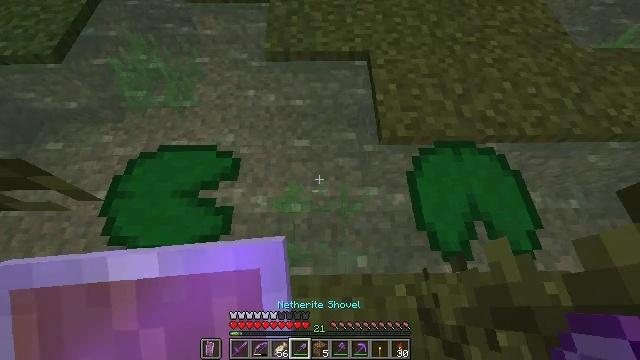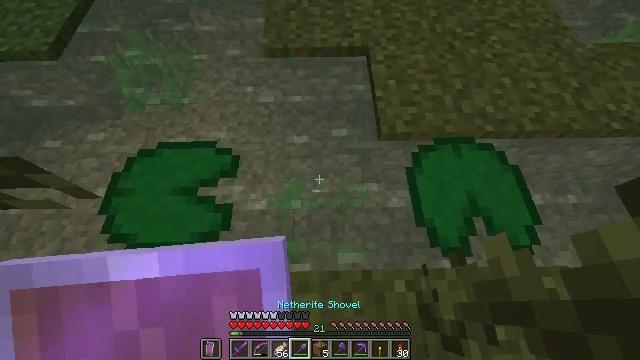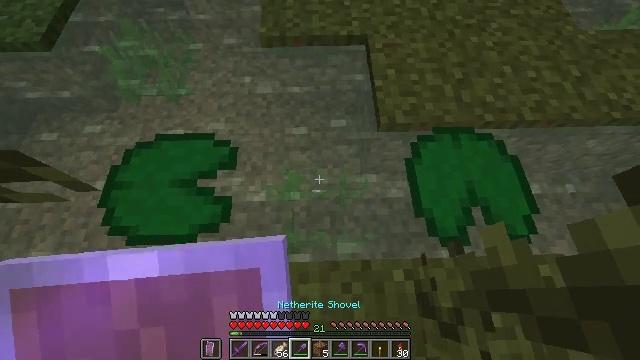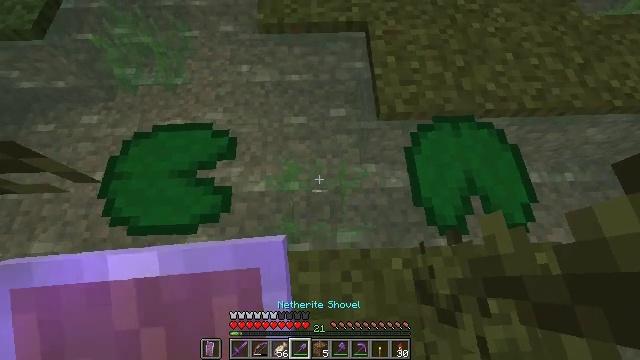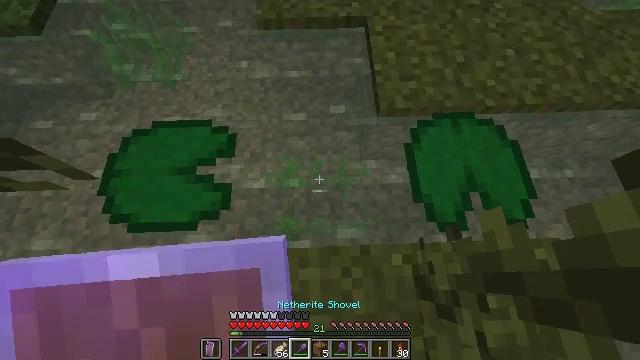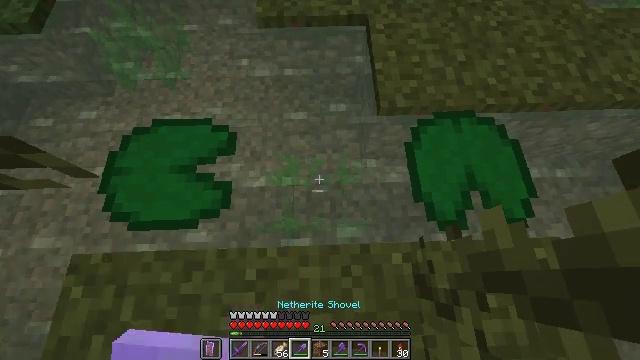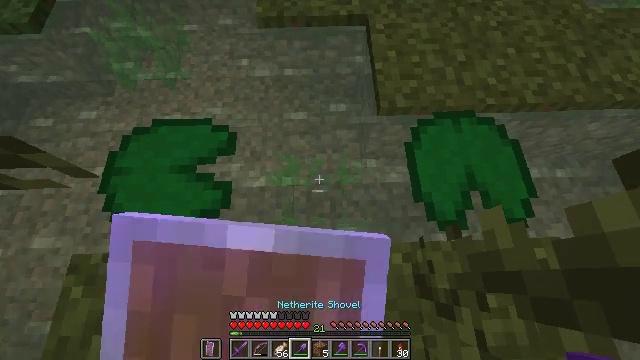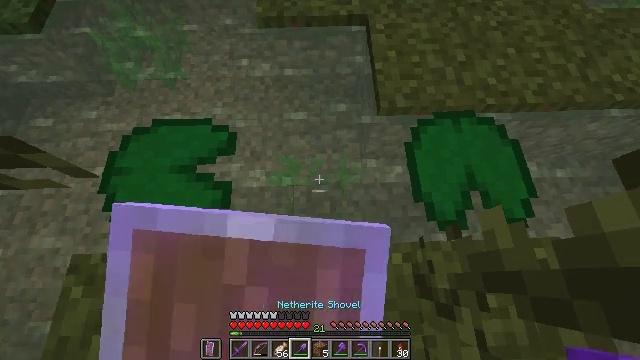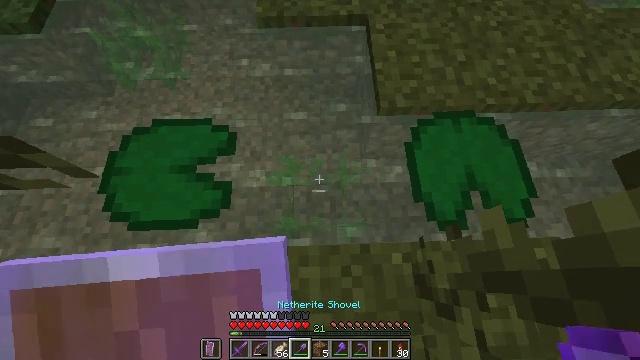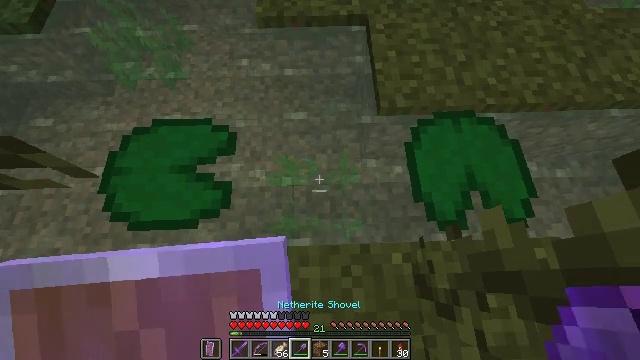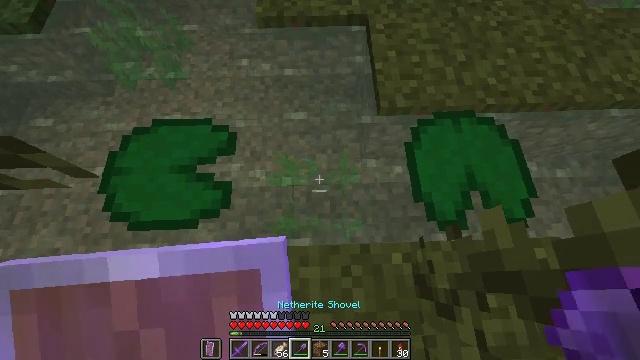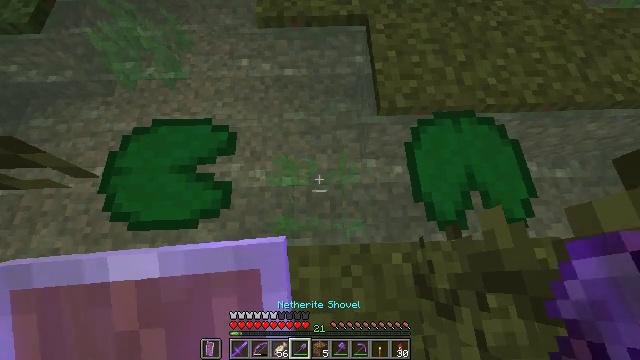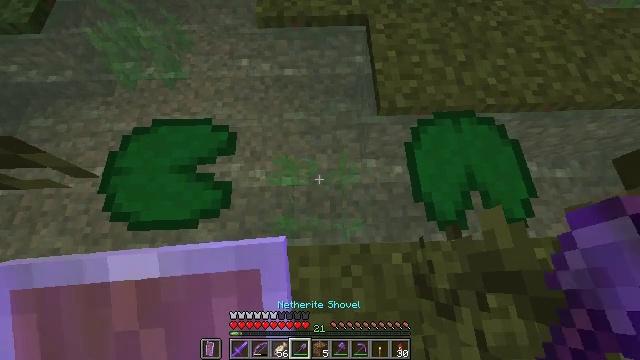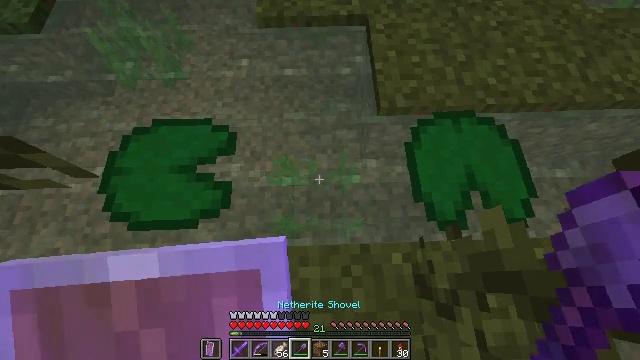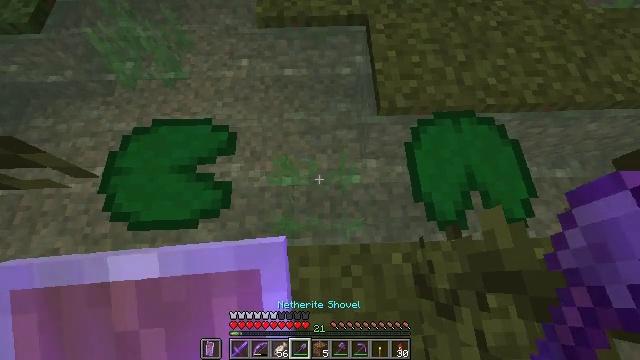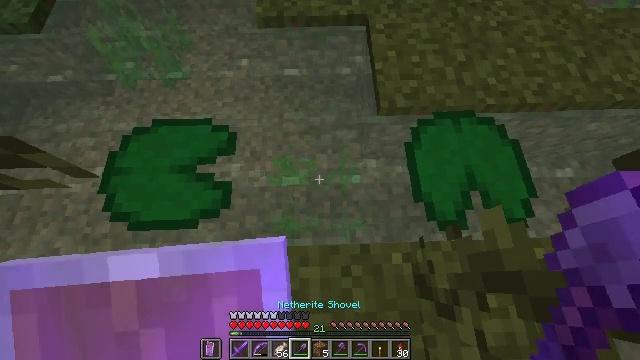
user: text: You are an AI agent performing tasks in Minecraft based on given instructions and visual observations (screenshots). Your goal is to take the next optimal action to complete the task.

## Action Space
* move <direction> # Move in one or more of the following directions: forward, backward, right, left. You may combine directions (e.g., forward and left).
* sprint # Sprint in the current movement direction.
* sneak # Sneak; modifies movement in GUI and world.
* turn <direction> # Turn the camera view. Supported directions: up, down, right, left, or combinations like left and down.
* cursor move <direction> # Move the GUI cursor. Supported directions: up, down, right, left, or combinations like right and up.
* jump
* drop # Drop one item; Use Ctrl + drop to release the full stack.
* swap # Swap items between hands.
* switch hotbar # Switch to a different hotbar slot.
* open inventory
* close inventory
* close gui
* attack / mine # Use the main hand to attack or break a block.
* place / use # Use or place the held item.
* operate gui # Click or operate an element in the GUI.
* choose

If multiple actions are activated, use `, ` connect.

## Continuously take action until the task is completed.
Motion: motion action
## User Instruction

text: Break the seagrass in the ocean.
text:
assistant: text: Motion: no_op
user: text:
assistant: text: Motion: turn down
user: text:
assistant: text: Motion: turn down
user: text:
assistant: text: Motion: no_op
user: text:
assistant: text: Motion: use / place
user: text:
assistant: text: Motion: use / place
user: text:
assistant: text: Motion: use / place
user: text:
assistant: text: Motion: no_op
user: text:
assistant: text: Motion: no_op
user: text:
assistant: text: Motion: no_op
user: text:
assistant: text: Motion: no_op
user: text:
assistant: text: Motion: no_op
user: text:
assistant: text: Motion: no_op
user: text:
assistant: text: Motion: no_op
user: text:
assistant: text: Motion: no_op
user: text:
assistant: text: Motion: no_op
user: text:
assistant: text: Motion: attack / mine
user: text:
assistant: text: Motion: attack / mine
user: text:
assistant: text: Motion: attack / mine
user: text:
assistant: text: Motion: no_op
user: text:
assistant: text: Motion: no_op
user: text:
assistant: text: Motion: no_op